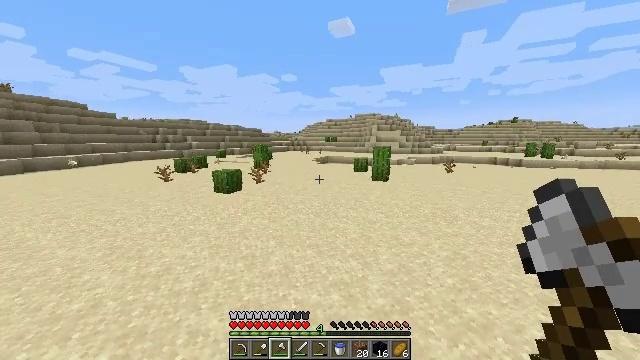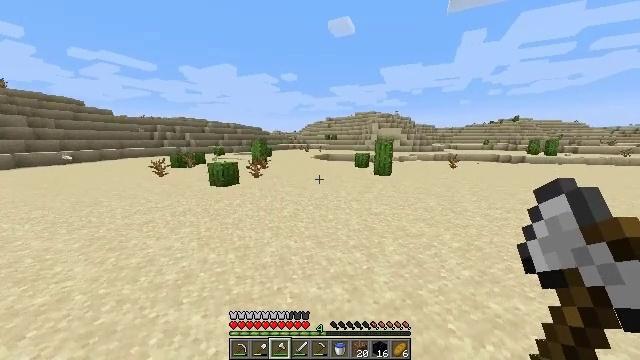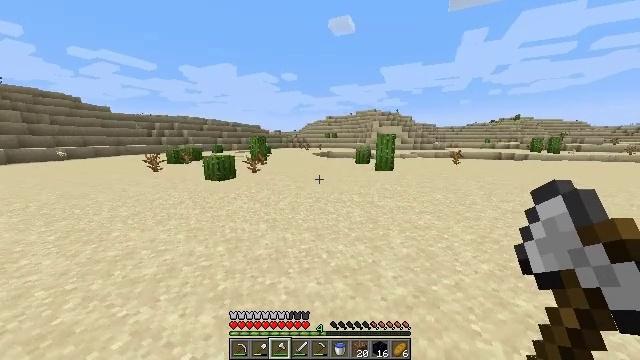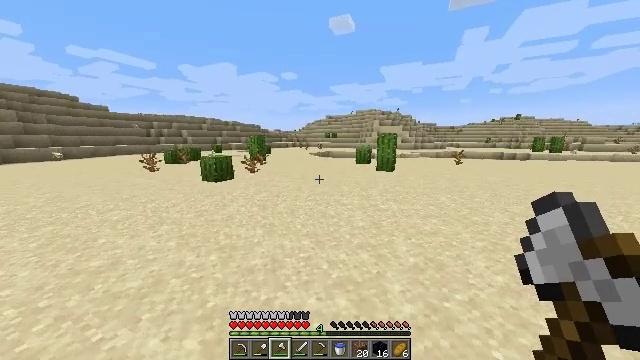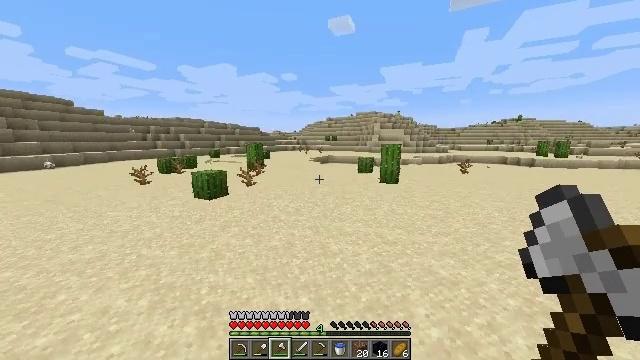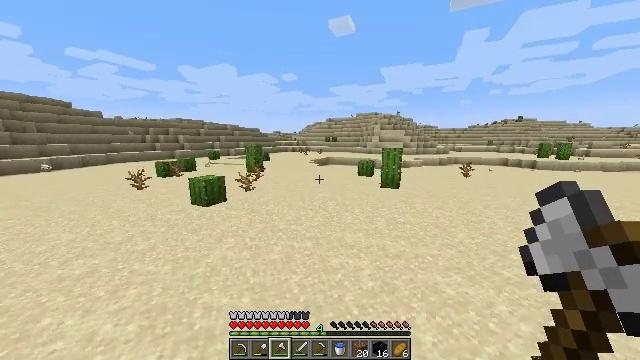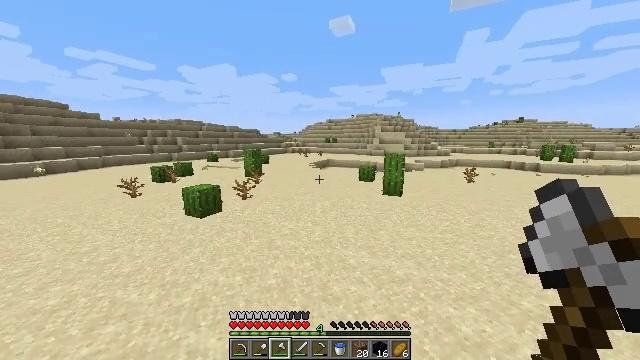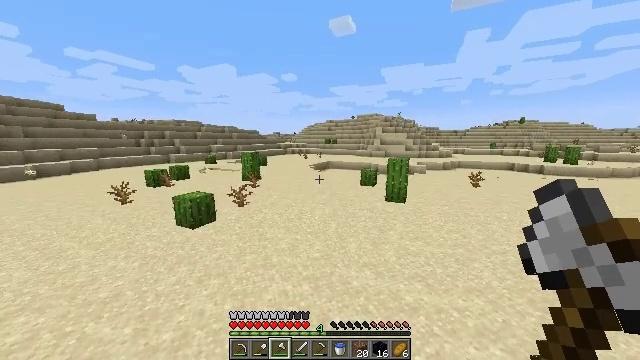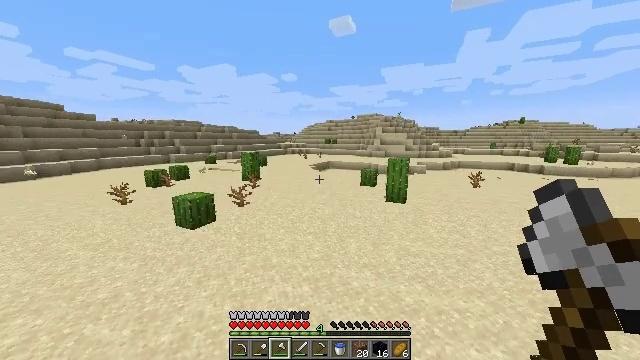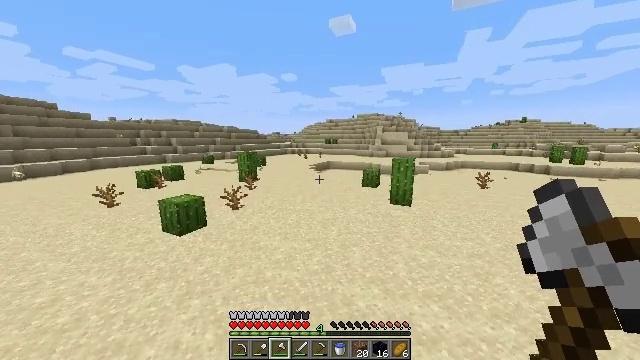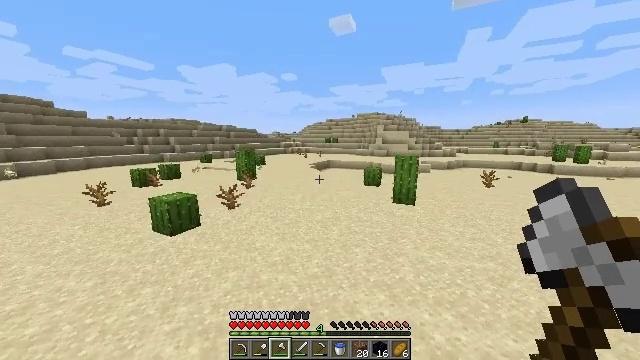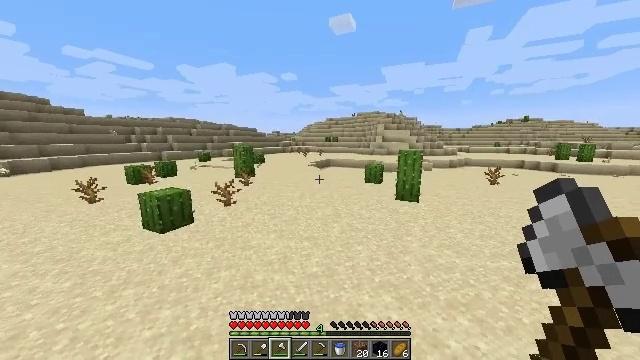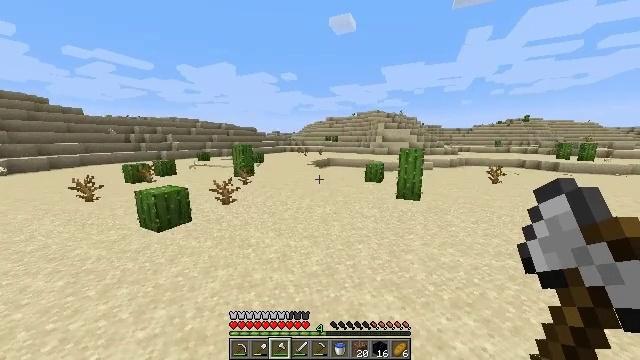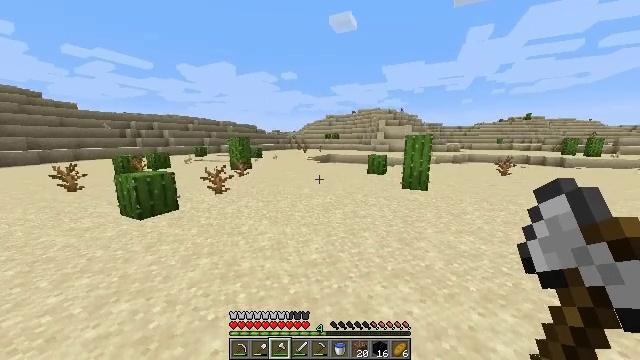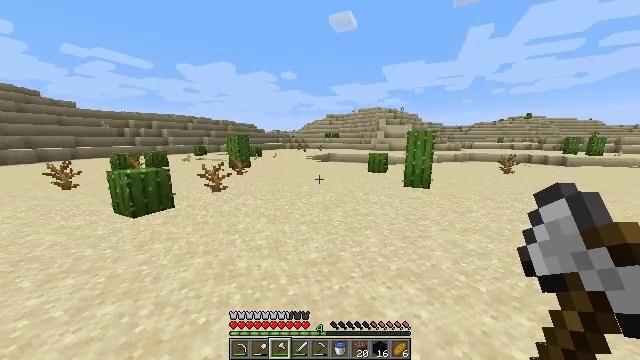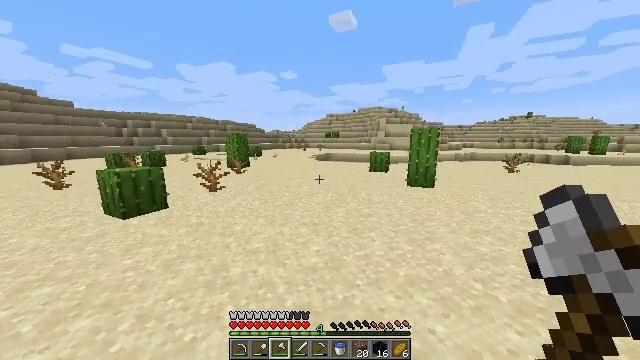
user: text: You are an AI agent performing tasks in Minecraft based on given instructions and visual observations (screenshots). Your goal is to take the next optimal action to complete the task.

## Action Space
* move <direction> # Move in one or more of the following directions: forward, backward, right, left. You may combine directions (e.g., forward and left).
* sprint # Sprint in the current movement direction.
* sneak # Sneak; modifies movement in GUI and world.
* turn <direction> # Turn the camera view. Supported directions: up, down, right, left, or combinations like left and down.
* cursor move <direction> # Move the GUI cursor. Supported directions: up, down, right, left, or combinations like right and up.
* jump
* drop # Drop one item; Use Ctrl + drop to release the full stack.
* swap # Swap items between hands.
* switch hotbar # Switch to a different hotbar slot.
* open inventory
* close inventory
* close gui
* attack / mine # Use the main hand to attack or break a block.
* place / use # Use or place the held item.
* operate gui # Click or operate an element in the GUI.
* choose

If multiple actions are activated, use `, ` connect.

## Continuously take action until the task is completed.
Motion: motion action
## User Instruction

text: Hunt animals.
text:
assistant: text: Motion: move forward, sprint, jump
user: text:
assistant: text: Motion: move forward, sprint, jump
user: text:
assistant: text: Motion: move forward, sprint, jump
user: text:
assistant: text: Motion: move forward, sprint, jump
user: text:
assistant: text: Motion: move forward, sprint, jump
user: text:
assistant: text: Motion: move forward, sprint, jump
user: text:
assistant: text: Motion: move forward, sprint, jump
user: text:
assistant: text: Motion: move forward, sprint, jump
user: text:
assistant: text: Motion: move forward, sprint, jump
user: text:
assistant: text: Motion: move forward, sprint, jump
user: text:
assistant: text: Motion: move forward, sprint, jump
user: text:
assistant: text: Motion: move forward, sprint, jump
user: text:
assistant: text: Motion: move forward, sprint, jump
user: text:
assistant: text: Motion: move forward, sprint, jump
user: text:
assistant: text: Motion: move forward, sprint, jump
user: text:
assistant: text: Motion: move forward, sprint, jump
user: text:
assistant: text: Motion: move forward, sprint, jump
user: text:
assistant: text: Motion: move forward, sprint, jump
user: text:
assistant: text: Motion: move forward, sprint, jump
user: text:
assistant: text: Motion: move forward, sprint, jump
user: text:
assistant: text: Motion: move forward, sprint, jump
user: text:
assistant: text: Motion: move forward, sprint, jump
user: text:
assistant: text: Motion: move forward, sprint, jump
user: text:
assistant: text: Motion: move forward, sprint, jump
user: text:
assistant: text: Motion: move forward, sprint, jump
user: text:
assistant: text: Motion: move forward, sprint, jump
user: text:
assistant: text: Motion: move forward, sprint, jump
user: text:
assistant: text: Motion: move forward, sprint, jump
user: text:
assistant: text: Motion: move forward, sprint, jump
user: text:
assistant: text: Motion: move forward, sprint, jump